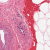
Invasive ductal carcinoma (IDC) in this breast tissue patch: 0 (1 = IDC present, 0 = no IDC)